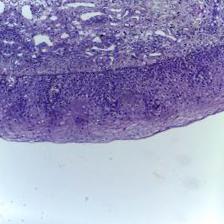
Diagnosis: OSCC